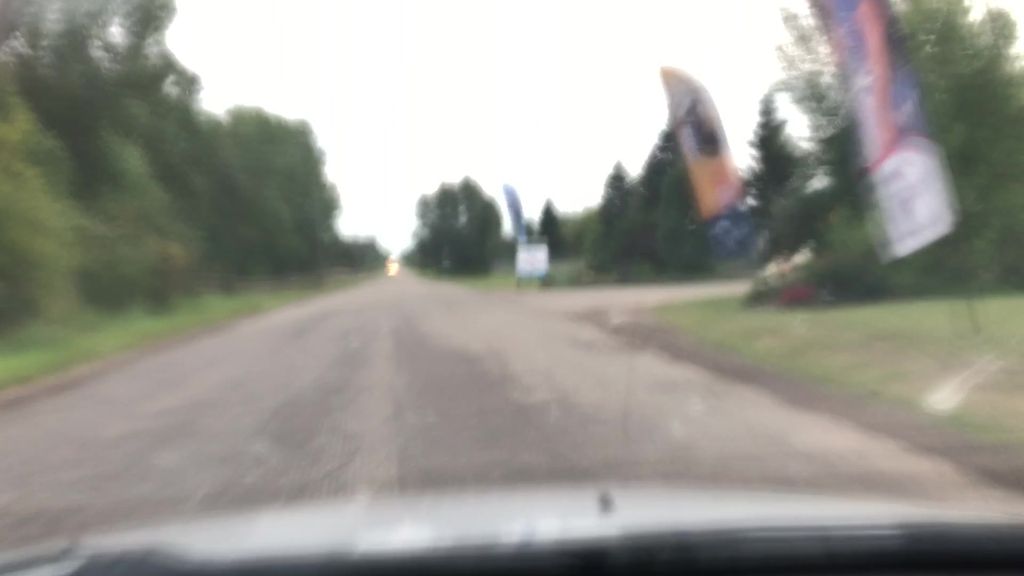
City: edmonton